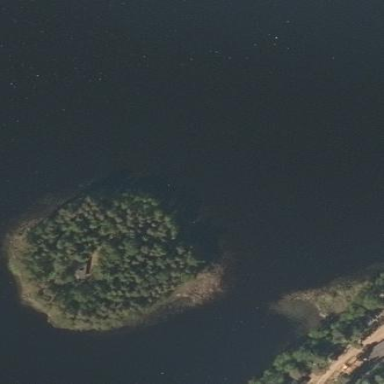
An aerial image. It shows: Island covered with woodland.